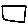
Label: square